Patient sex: M
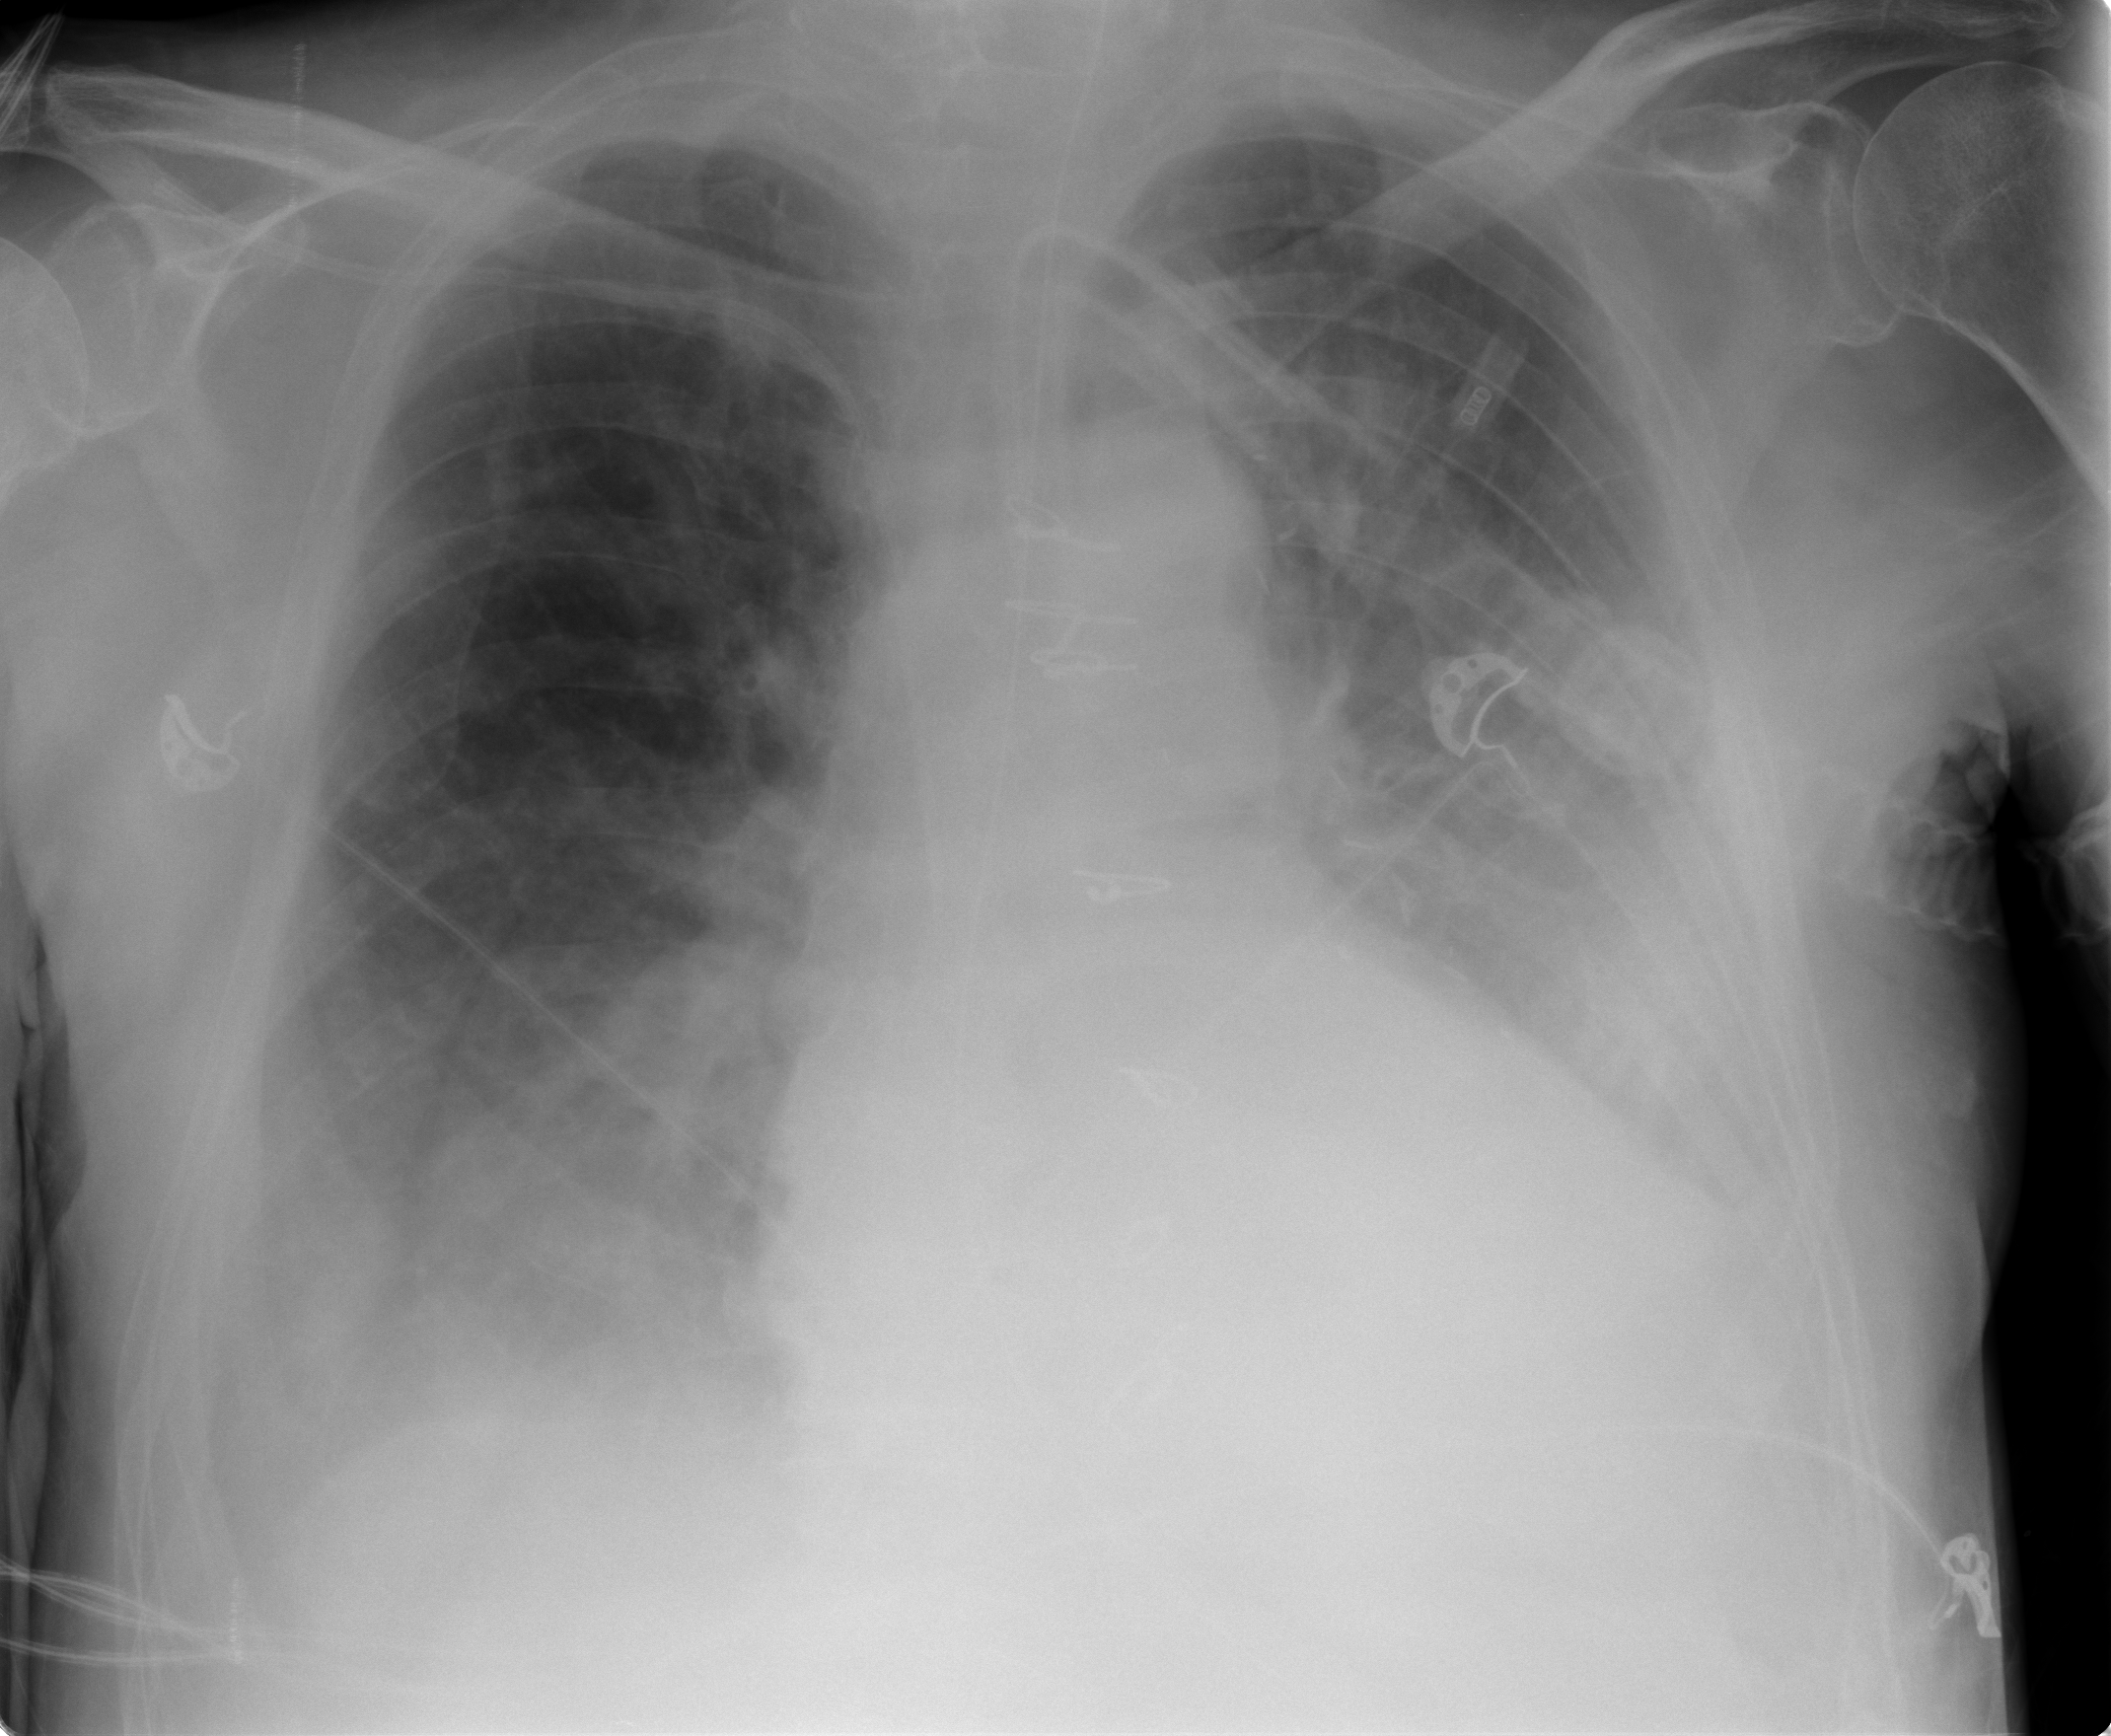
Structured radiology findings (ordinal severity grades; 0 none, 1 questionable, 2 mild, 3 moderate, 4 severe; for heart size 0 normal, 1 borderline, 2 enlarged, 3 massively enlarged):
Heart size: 2
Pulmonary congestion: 2
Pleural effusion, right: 2
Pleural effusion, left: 2
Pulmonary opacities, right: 2
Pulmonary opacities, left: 3
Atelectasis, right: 2
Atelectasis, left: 2